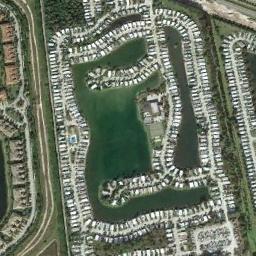
Label: residential